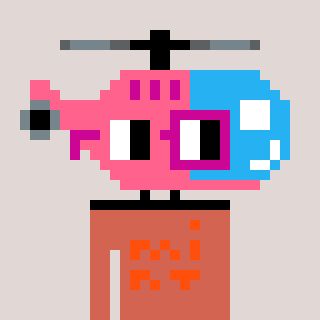
a pixel art character with square pink and red glasses, a helicopter-shaped head and a peachy-colored body on a warm background